Interaction volume radius: 10 \u00c5
Interaction volume height: 10 \u00c5
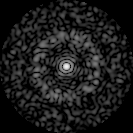
Disorder parameter: 0.8138